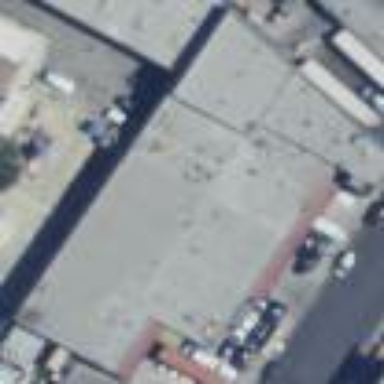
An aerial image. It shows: Factory building.